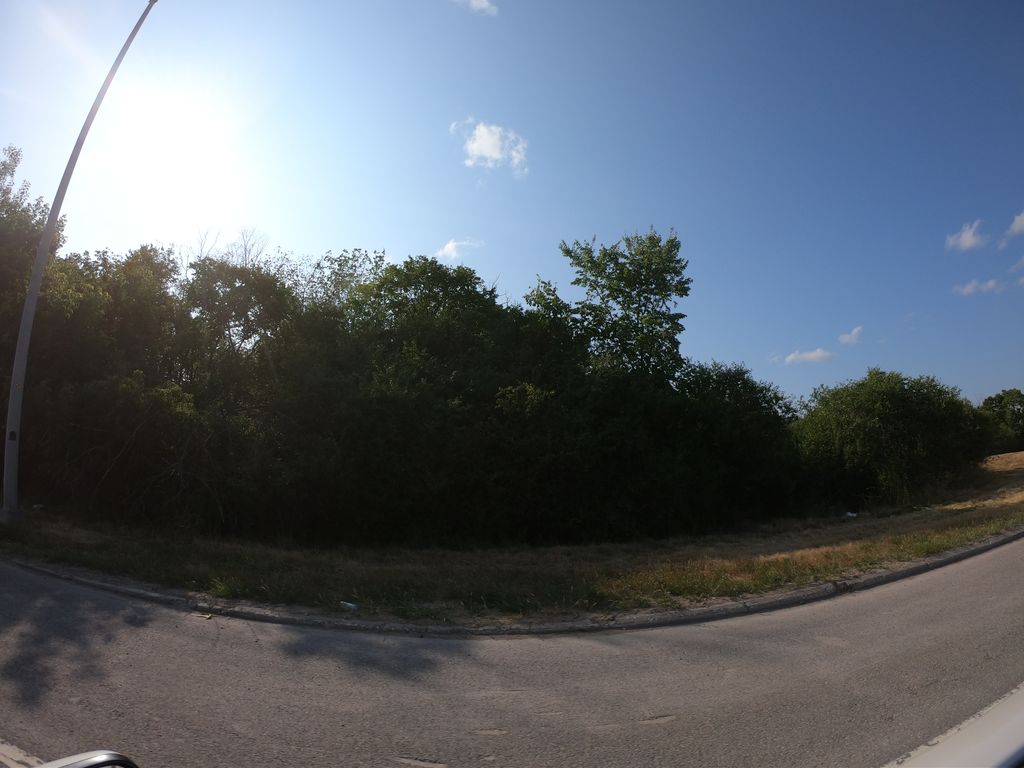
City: ottawa-gatineau